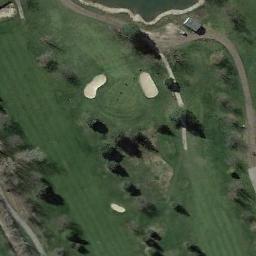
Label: golf_course